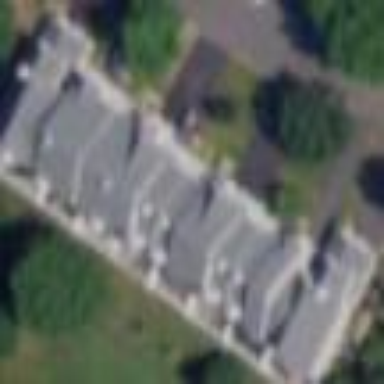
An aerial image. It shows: Residential building.